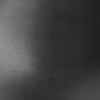
Label: not_dusty